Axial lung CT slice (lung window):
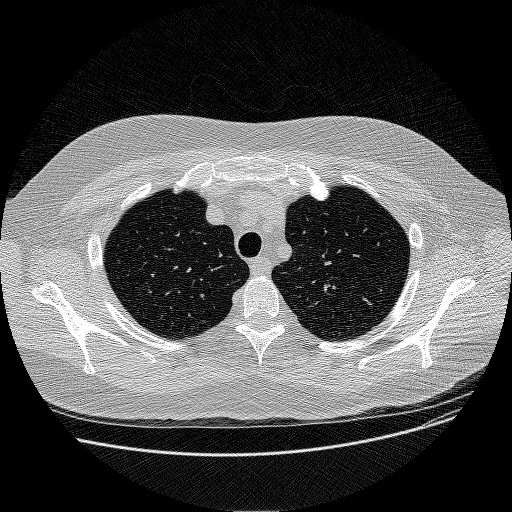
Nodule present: no